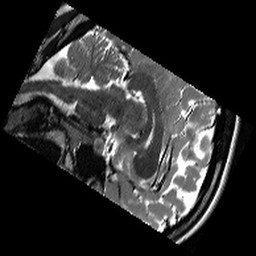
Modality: T2w
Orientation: sagittal